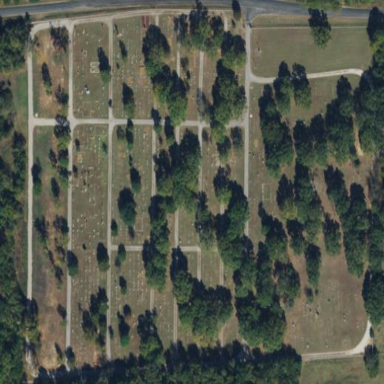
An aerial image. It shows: Cemetery.